Field crop: maize
Growth stage: 1
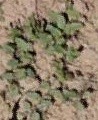
Species: convolvulus